Question: On a Lollipop device, when I background an app and then pull up the list of apps that are backgrounded, I see something like this:

How does one modify the color of the action bar displayed there and the color of the text?
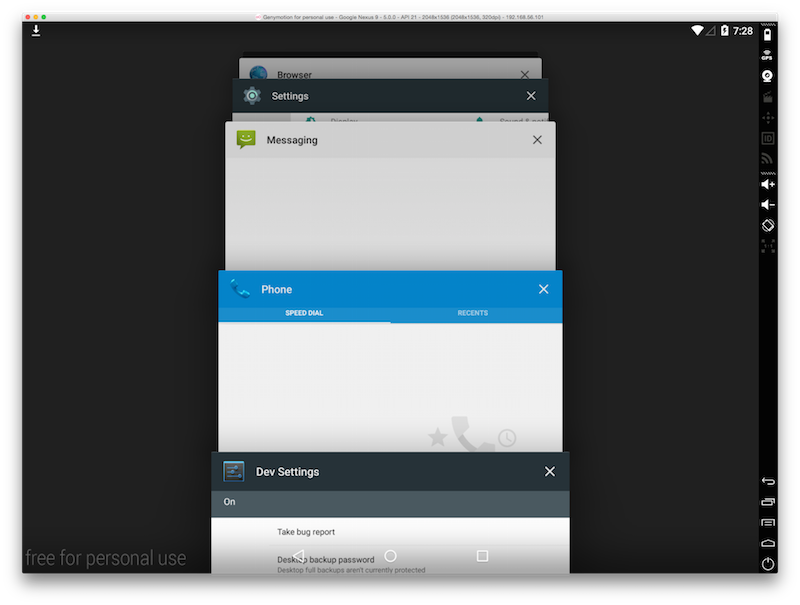
Answer: You can use setTaskDescription() method from your activity:
'''
setTaskDescription(new ActivityManager.TaskDescription(label, icon, color));
'''
More informations: <URL>
By default Android will take the activity's icon, activity's label and the color from android:colorPrimary attribute of your theme.